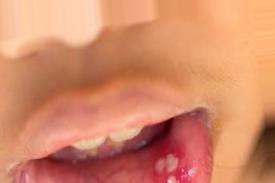
Condition: Mouth Ulcer